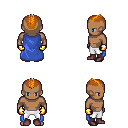
a pixel art fantasy rpg character, male body template, human, dark skin, blue cape, white pants, dark blonde short mohawk hairstyle, gold gloves, maroon shoes, four views (front, back, left, right), 2x2 character sprite sheet, small pixel art, hard edges, no anti-aliasing